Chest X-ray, AP view. Patient: 29 years old, sex M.
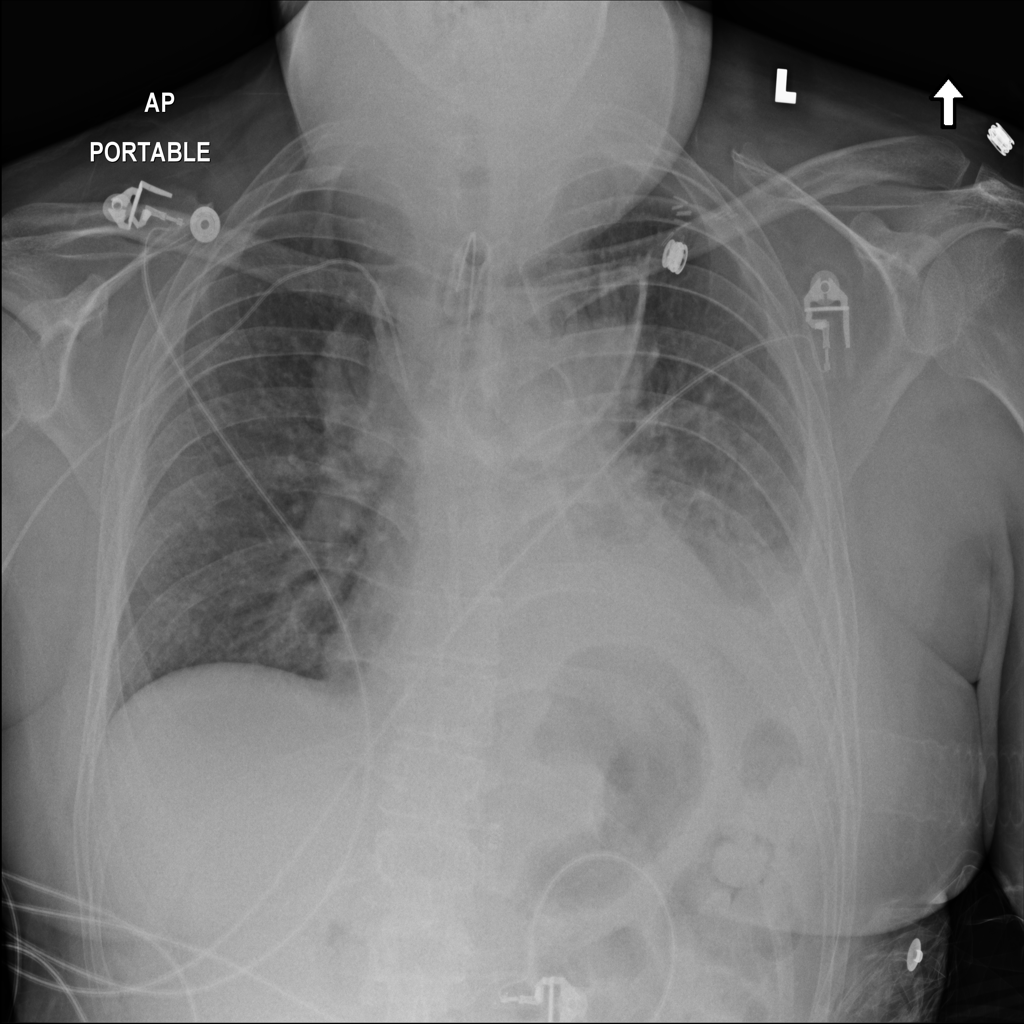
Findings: Effusion, Infiltration, Nodule